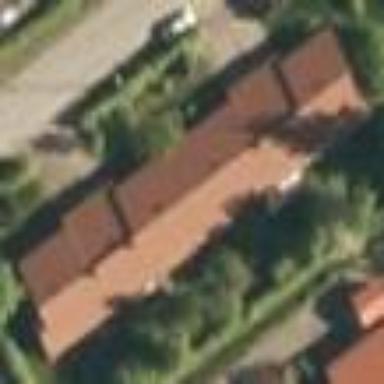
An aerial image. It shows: Residential building.